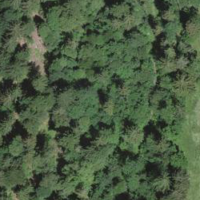
EUNIS habitat code: 43
Species observed at this site:
Cardamine heptaphylla
Caltha palustris